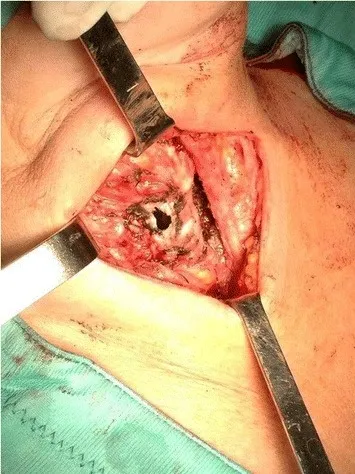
Trachea injury identified during the surgery.
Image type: medical_photograph (other_medical_photograph)